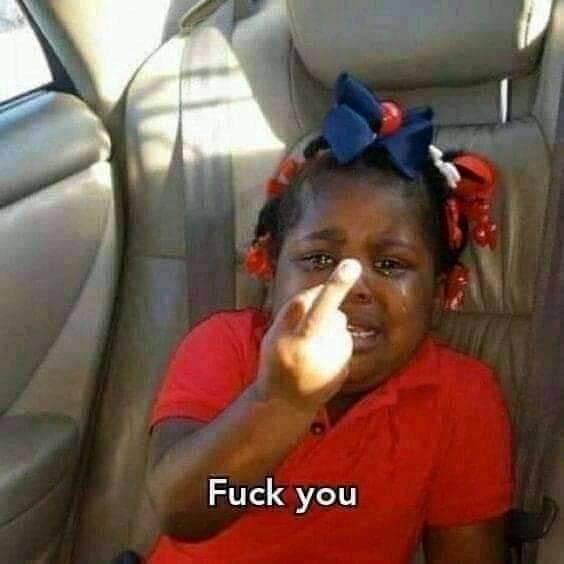
Caption: Fuck you
Label: non-hate